Question: I use Eclipse 3.4.2 and just installed Android SDK plugin for eclipse. But After installation when I start the eclipse, I get error message

Here is what the log says
'''
!SESSION 2011-03-07 11:13:53.163 -----------------------------------------------
eclipse.buildId=M20090211-1700
java.version=1.6.0_23
java.vendor=Sun Microsystems Inc.
BootLoader constants: OS=win32, ARCH=x86, WS=win32, NL=en_US
Command-line arguments: -os win32 -ws win32 -arch x86
!ENTRY org.eclipse.osgi 4 0 2011-03-07 11:13:53.632
!MESSAGE Application error
!STACK 1
java.lang.IllegalStateException: Unable to acquire application service. Ensure that the org.eclipse.core.runtime bundle is resolved and started (see config.ini).
at org.eclipse.core.runtime.internal.adaptor.EclipseAppLauncher.start(EclipseAppLauncher.java:74)
at org.eclipse.core.runtime.adaptor.EclipseStarter.run(EclipseStarter.java:386)
at org.eclipse.core.runtime.adaptor.EclipseStarter.run(EclipseStarter.java:179)
at sun.reflect.NativeMethodAccessorImpl.invoke0(Native Method)
at sun.reflect.NativeMethodAccessorImpl.invoke(Unknown Source)
at sun.reflect.DelegatingMethodAccessorImpl.invoke(Unknown Source)
at java.lang.reflect.Method.invoke(Unknown Source)
at org.eclipse.equinox.launcher.Main.invokeFramework(Main.java:549)
at org.eclipse.equinox.launcher.Main.basicRun(Main.java:504)
at org.eclipse.equinox.launcher.Main.run(Main.java:1236)
!ENTRY org.eclipse.osgi 2 0 2011-03-07 11:13:53.647
!MESSAGE One or more bundles are not resolved because the following root constraints are not resolved:
!SUBENTRY 1 org.eclipse.osgi 2 0 2011-03-07 11:13:53.647
!MESSAGE Bundle reference:file:plugins\com.android.ide.eclipse.traceview_10.0.0.v201102162101-104271.jar was not resolved.
!SUBENTRY 2 com.android.ide.eclipse.traceview 2 0 2011-03-07 11:13:53.647
!MESSAGE Missing required bundle org.eclipse.core.runtime_0.0.0.
!SUBENTRY 2 com.android.ide.eclipse.traceview 2 0 2011-03-07 11:13:53.647
!MESSAGE Missing required bundle org.eclipse.ui.ide_0.0.0.
!SUBENTRY 2 com.android.ide.eclipse.traceview 2 0 2011-03-07 11:13:53.648
!MESSAGE Missing required bundle org.eclipse.ui_0.0.0.
!SUBENTRY 2 com.android.ide.eclipse.traceview 2 0 2011-03-07 11:13:53.648
!MESSAGE Missing required bundle org.eclipse.jdt.core_0.0.0.
!SUBENTRY 2 com.android.ide.eclipse.traceview 2 0 2011-03-07 11:13:53.648
!MESSAGE Missing required bundle org.eclipse.core.resources_0.0.0.
!SUBENTRY 2 com.android.ide.eclipse.traceview 2 0 2011-03-07 11:13:53.648
!MESSAGE Missing required bundle org.eclipse.core.filesystem_0.0.0.
!SUBENTRY 2 com.android.ide.eclipse.traceview 2 0 2011-03-07 11:13:53.648
!MESSAGE Missing required bundle org.eclipse.jdt.ui_0.0.0.
!SUBENTRY 1 org.eclipse.osgi 2 0 2011-03-07 11:13:53.648
!MESSAGE Bundle reference:file:plugins\com.android.ide.eclipse.hierarchyviewer_10.0.0.v201102162101-104271.jar was not resolved.
!SUBENTRY 2 com.android.ide.eclipse.hierarchyviewer 2 0 2011-03-07 11:13:53.648
'''
Has anyone faced the same problem?
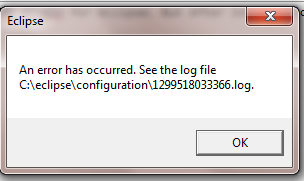
Answer: I have resolved the issue by reinstalling eclipse , not what I wanted, but I will go with this one at this moment.